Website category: phone
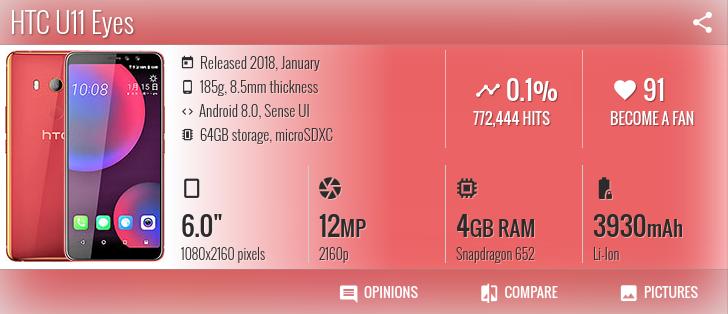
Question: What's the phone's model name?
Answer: HTC U11 Eyes

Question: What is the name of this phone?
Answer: HTC U11 Eyes

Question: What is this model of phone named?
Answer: HTC U11 Eyes

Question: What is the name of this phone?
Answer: HTC U11 Eyes

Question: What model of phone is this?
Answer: HTC U11 Eyes

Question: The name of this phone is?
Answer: HTC U11 Eyes

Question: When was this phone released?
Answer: Released 2018, January

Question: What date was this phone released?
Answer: Released 2018, January

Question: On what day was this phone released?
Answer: Released 2018, January

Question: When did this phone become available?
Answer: Released 2018, January

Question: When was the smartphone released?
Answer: Released 2018, January

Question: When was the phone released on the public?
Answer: Released 2018, January

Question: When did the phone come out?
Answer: Released 2018, January

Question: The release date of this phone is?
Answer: Released 2018, January

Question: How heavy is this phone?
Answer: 185g

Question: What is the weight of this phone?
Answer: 185g

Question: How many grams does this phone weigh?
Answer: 185g

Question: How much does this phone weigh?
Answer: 185g

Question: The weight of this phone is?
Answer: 185g

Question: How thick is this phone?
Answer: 8.5mm thickness

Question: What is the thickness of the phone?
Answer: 8.5mm thickness

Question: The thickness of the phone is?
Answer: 8.5mm thickness

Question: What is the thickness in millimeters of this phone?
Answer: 8.5mm thickness

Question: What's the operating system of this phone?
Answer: Android 8.0, Sense UI

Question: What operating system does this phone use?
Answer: Android 8.0, Sense UI

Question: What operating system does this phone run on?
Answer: Android 8.0, Sense UI

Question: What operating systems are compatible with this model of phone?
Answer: Android 8.0, Sense UI

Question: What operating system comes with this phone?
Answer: Android 8.0, Sense UI

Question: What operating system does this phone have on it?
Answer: Android 8.0, Sense UI

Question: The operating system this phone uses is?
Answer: Android 8.0, Sense UI

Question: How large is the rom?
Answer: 64GB storage

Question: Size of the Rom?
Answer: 64GB storage

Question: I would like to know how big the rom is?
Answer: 64GB storage

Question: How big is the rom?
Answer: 64GB storage

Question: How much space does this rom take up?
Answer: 64GB storage

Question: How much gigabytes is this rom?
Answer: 64GB storage

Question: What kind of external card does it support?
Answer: microSDXC

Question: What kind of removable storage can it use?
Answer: microSDXC

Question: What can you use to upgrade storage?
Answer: microSDXC

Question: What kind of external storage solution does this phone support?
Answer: microSDXC

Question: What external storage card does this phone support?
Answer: microSDXC

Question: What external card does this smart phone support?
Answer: microSDXC

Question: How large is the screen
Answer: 6.0"

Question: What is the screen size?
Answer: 6.0"

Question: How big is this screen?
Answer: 6.0"

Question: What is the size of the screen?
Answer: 6.0"

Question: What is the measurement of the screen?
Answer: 6.0"

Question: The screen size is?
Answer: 6.0"

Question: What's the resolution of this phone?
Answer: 1080x2160 pixels

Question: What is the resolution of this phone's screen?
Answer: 1080x2160 pixels

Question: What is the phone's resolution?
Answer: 1080x2160 pixels

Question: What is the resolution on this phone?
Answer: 1080x2160 pixels

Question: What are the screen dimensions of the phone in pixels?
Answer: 1080x2160 pixels

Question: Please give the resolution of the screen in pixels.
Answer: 1080x2160 pixels

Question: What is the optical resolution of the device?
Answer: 1080x2160 pixels

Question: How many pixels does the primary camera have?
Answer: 12 MP

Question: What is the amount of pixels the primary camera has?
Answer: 12 MP

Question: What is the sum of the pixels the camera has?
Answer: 12 MP

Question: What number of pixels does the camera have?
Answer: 12 MP

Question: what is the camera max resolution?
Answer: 12 MP

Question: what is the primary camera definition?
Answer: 12 MP

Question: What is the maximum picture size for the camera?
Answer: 12 MP

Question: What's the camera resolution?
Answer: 2160p

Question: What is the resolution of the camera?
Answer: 2160p